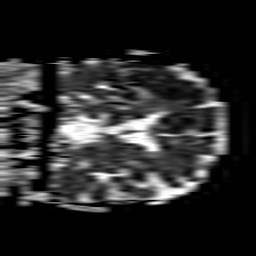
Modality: ADC
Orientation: coronal
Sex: female
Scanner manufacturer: philips
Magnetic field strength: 1.5 T
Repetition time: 3.4 s
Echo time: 0.06922 s